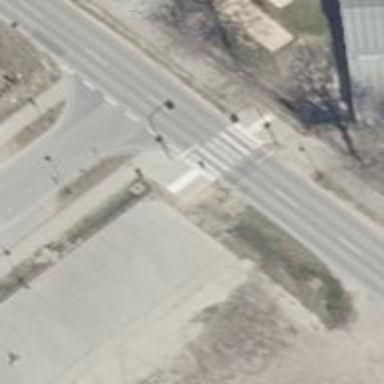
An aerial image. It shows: Zebra crossing on footway.